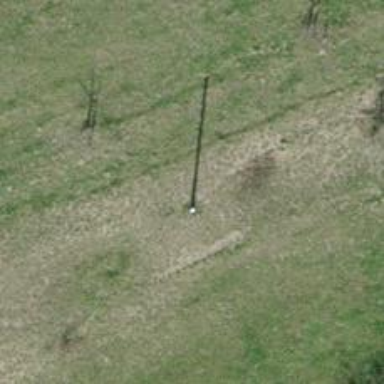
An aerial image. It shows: Minor power line.